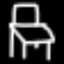
Label: chair